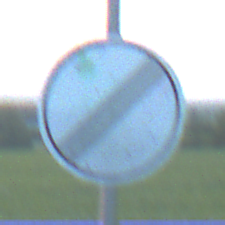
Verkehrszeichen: EndeSaemtlicherBegrenzungen
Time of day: SunriseSunset
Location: Outdoor (Nature)
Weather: PartlyCloudy
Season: NotSpecified
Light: Natural